Question: i have an object which contains a property.Like this
'''
{
"QuestionId":31,
"ImportanceLevel":53
}
'''
I bind the ImportanceLevel to a div and now i want to apply foreach loop that should run till it reaches the value of ImportanceLevel. Here is binding.
'''
<div data-bind="foreach:ImportanceLevel">
<span></span>
</div>
'''
Here i want to generate span 3 times how can i do that?
If this is not the proper way as i assume so what is an alternative. this generates some ui like this

If level is three it will display 3 circles.
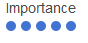
Answer: Here is another suggestion for achieving the same effect, without the foreach binding. Use a div with a width that is computed based on the importance level. To make it display tiny blue dots, you can use the background-image. Something like this: <URL>
js:
'''
var VM = function(){
var self = this;
self.importanceLevel = ko.observable(53);
self.importanceWidth = ko.computed(function(){
return (self.importanceLevel() * 2) + "px"
});
self.increaseLevel = function(){
self.importanceLevel(self.importanceLevel() + 10);
}
}
ko.applyBindings(new VM());
'''
html:
'''
<button data-bind="click:increaseLevel">increase importance</button>
<div data-bind="style:{width:importanceWidth}" id="importanceBar"></div>
<br />
<div data-bind="style:{width:importanceWidth}" id="importanceBar2"></div>
'''